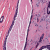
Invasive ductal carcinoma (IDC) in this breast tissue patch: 1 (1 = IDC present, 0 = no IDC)